Question:
why the UITableView isn't showed anything?nothing display data.
<URL>
pure code,do not using SB
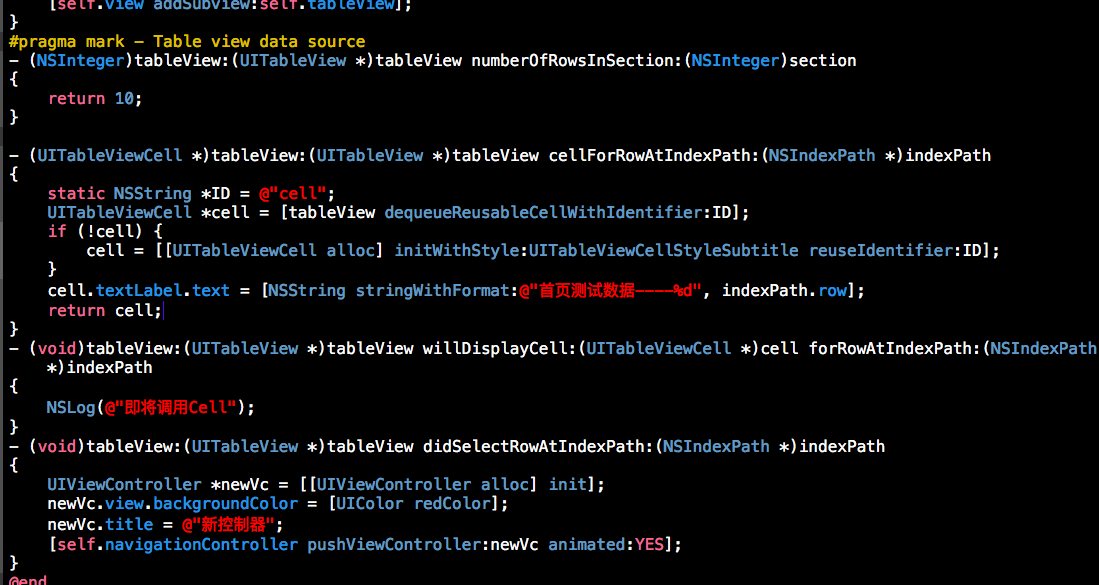
Answer: see that the class you implemented the tableview and the storyboard view controller have the same class name